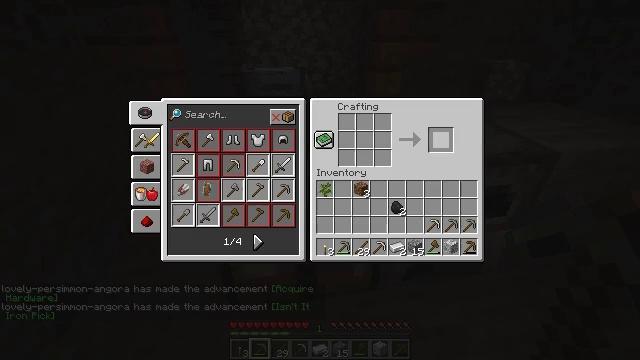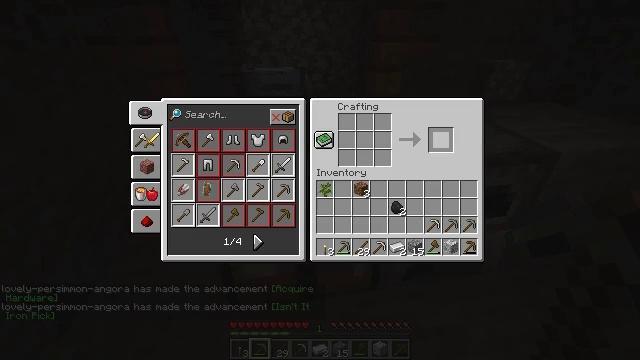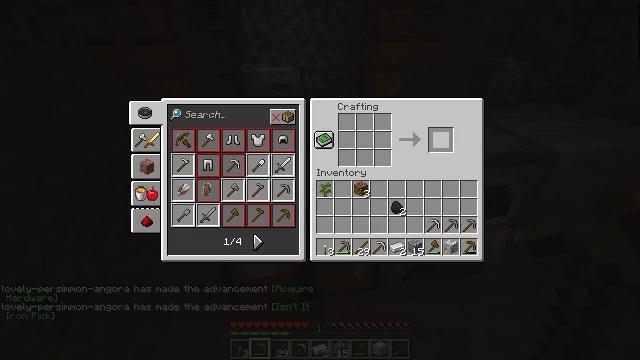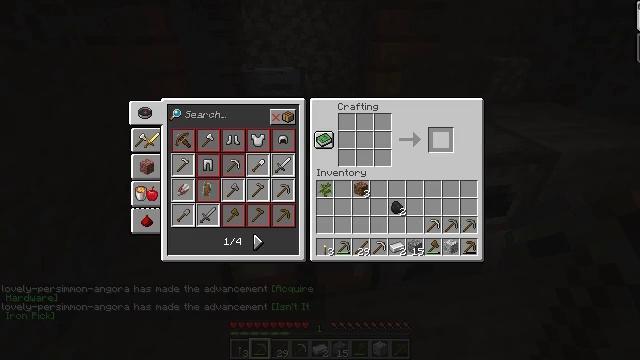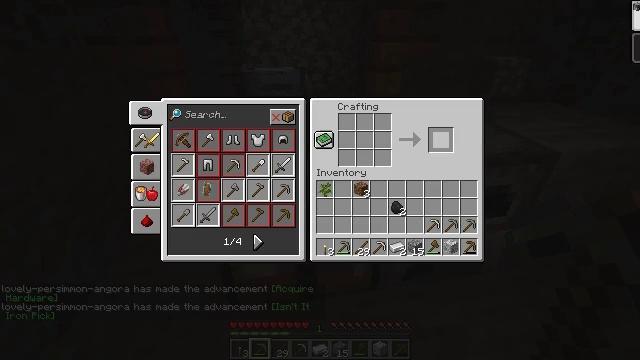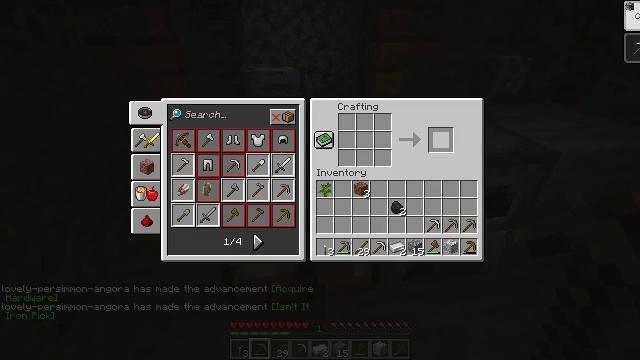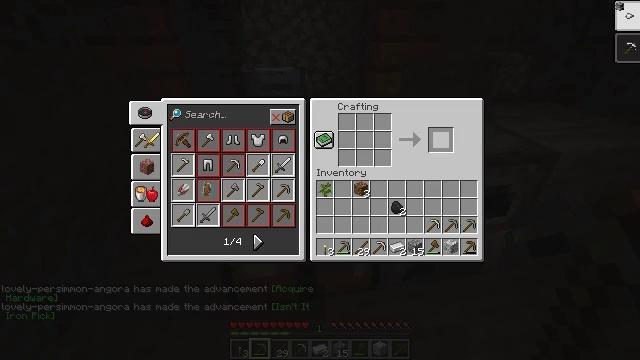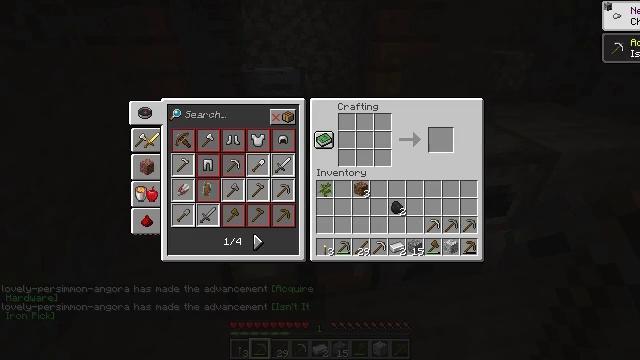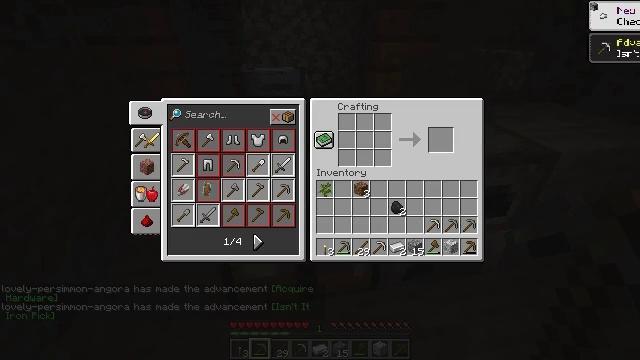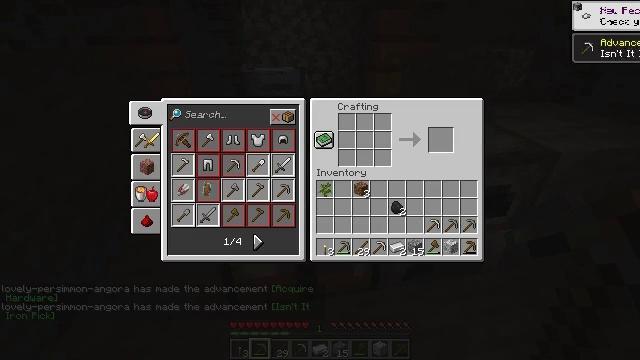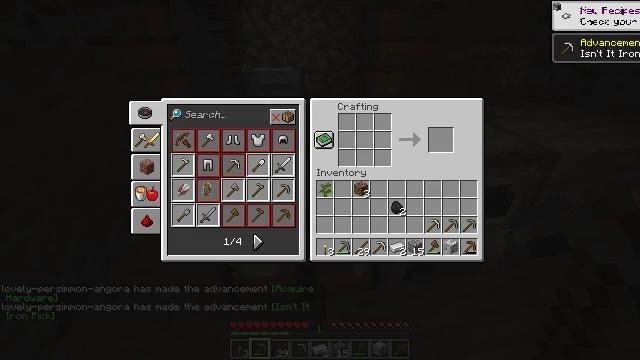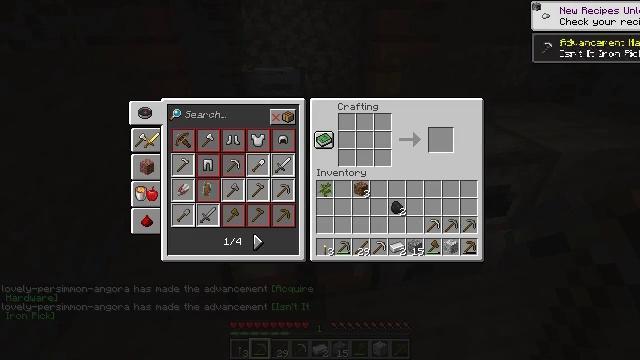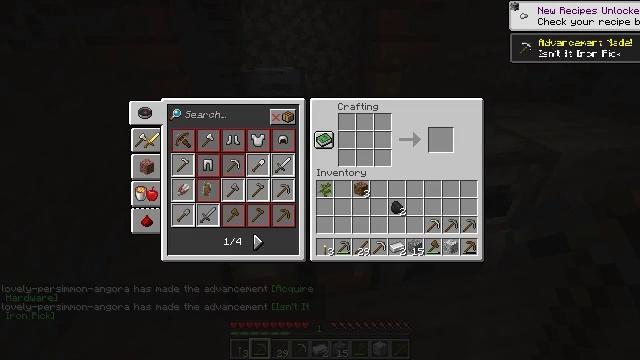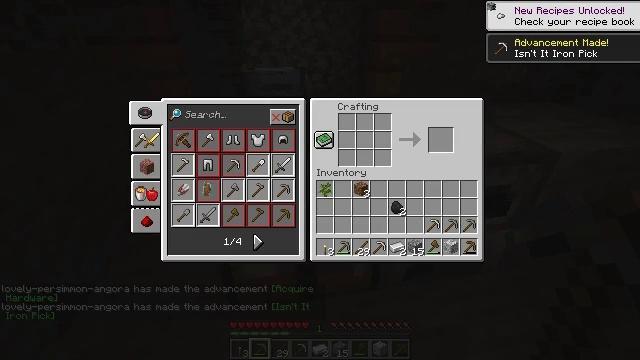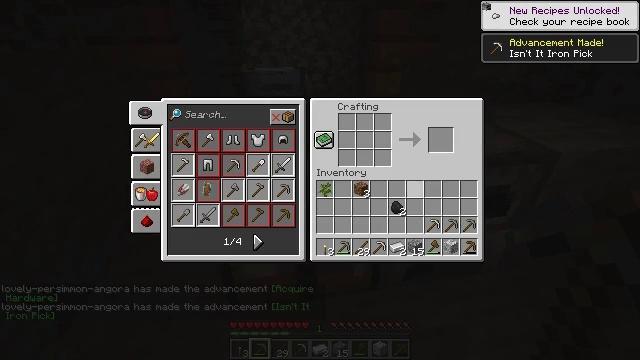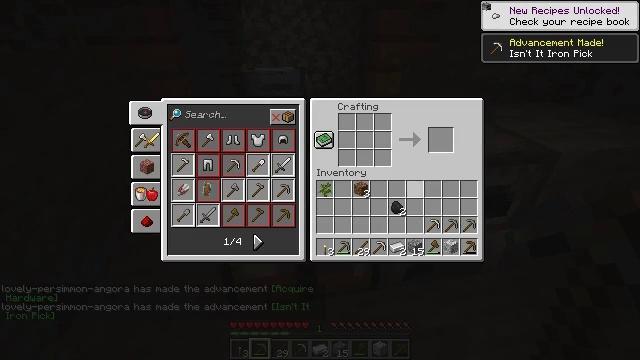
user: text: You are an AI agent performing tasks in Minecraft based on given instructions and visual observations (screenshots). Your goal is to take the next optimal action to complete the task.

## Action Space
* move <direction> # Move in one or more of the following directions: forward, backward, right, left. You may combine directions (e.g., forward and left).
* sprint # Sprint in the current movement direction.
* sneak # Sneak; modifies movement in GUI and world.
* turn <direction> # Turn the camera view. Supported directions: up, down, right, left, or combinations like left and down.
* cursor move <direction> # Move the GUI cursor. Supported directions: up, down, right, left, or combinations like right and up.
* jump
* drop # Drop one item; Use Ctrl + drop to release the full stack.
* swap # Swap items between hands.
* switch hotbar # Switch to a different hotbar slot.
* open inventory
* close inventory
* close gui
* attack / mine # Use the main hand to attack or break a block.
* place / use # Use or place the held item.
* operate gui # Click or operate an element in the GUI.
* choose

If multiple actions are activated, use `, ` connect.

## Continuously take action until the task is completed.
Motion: motion action
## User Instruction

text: Put back the crafting table.
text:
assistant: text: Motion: sneak, operate gui, open gui
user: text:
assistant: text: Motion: sneak
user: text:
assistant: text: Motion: no_op
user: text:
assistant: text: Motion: no_op
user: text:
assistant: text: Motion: no_op
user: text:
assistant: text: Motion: no_op
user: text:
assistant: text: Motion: no_op
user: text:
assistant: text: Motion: no_op
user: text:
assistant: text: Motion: no_op
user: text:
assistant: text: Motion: no_op
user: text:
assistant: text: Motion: no_op
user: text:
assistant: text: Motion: cursor move down
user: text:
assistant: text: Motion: cursor move down
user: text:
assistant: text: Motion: cursor move down
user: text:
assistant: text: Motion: cursor move down
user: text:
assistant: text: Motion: cursor move down
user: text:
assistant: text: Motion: no_op
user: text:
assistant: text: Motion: no_op
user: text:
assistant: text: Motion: no_op
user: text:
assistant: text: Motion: no_op
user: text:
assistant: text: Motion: no_op
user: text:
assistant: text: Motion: no_op
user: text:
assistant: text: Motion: no_op
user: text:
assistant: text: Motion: no_op
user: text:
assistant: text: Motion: no_op
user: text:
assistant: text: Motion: no_op
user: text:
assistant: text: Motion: no_op
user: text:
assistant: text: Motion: no_op
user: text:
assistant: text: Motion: no_op
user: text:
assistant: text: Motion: no_op